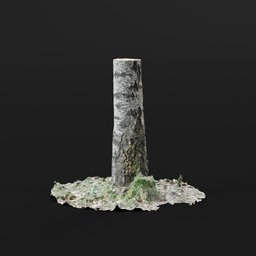
Label: nature